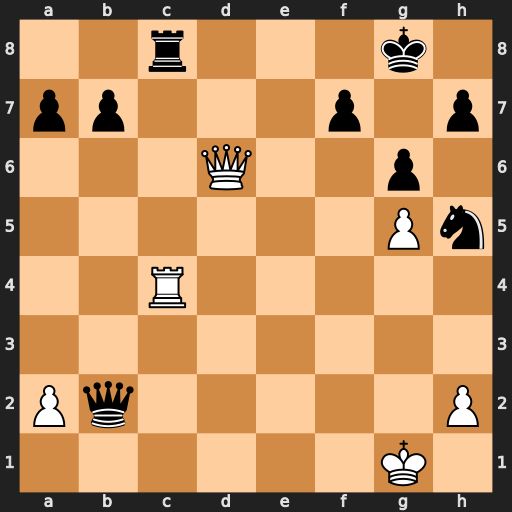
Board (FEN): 2r3k1/pp3p1p/3Q2p1/6Pn/2R5/8/Pq5P/6K1
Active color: w
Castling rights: -
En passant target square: -
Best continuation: Rxc8+ Kg7 Qf8#